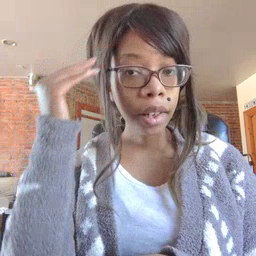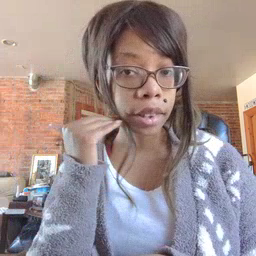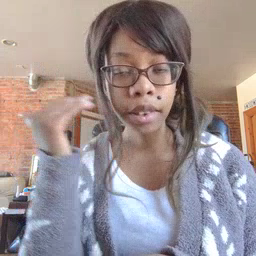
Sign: head